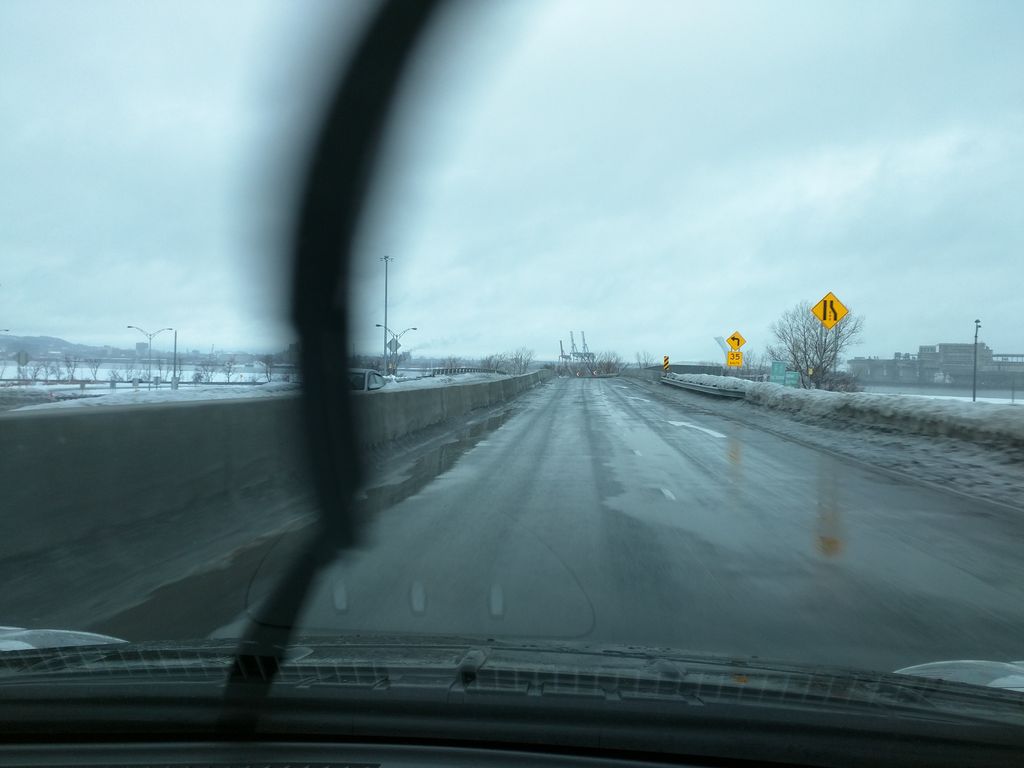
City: montreal